Fundus camera: canon
Shooting center: midpoint
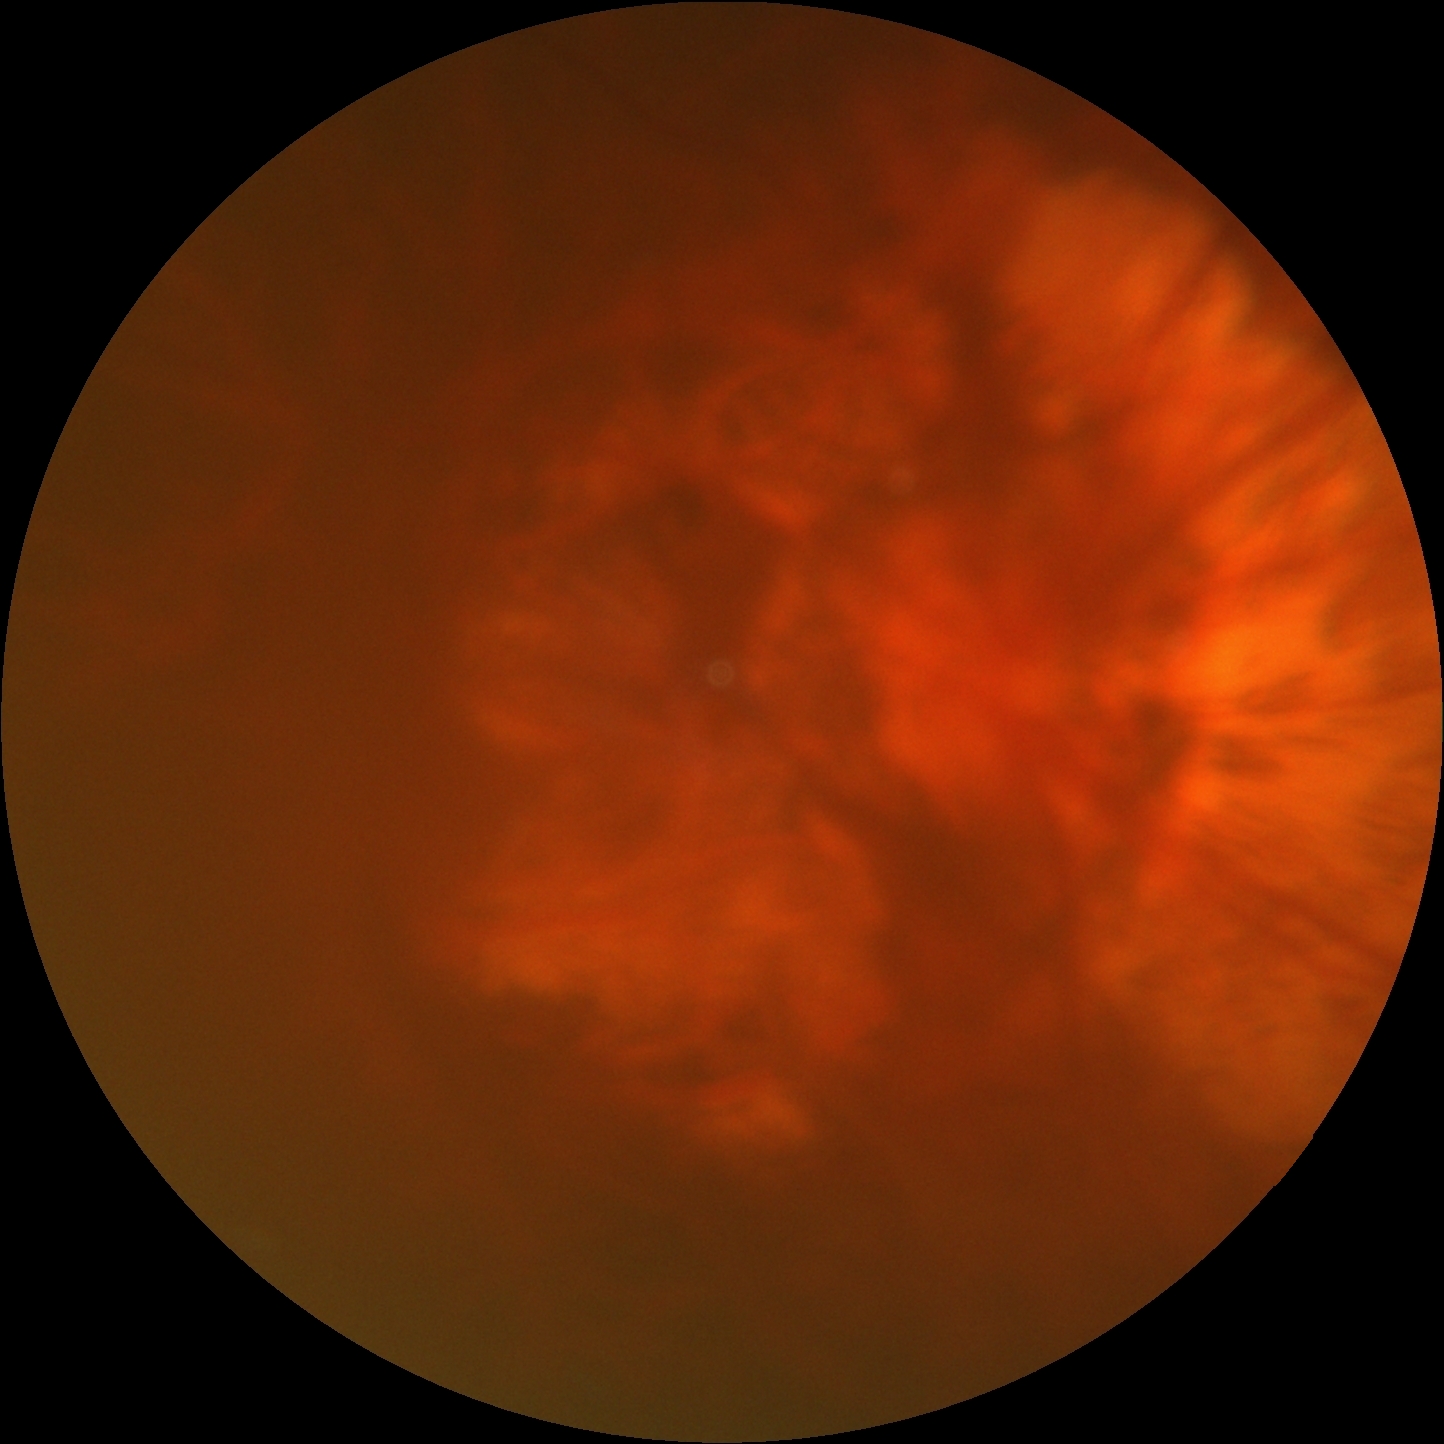
Pathologic myopia: yes
Patchy retinal atrophy: present
Retinal detachment: absent